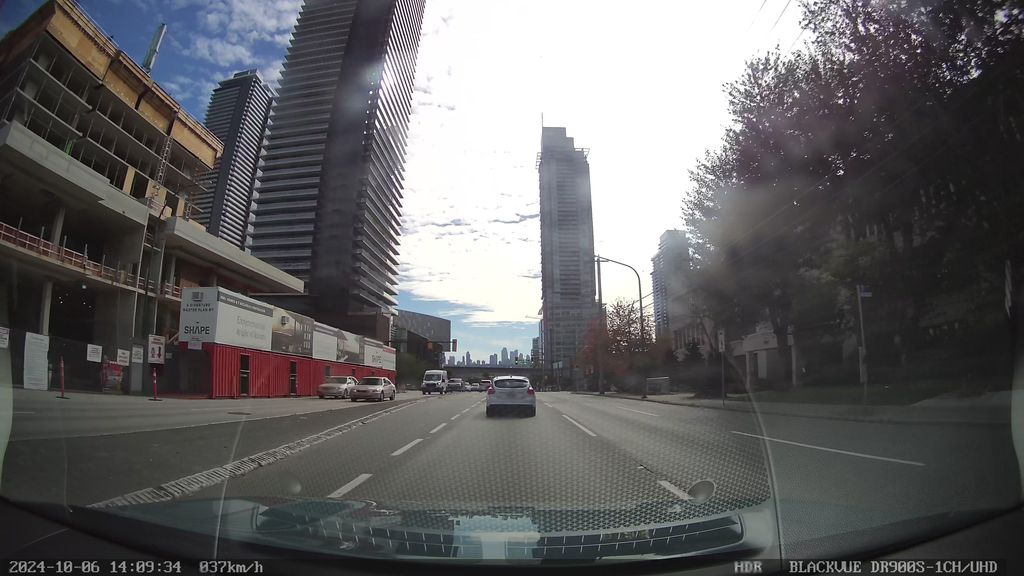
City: vancouver